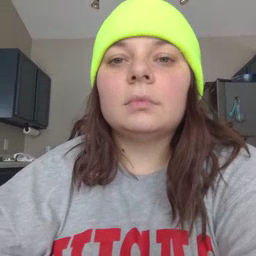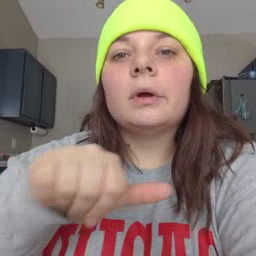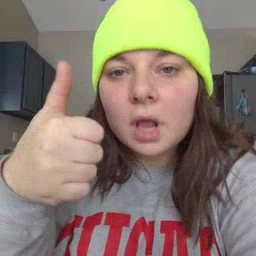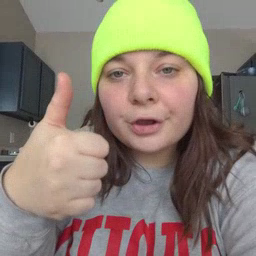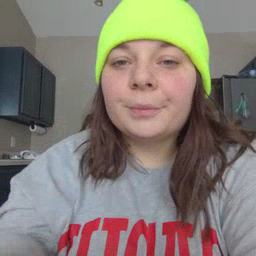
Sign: another